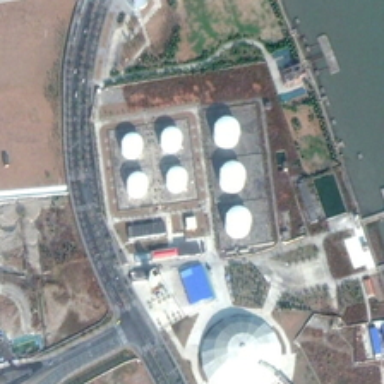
There are seven storage tanks in the factory .